Describe the contrast between these two images.
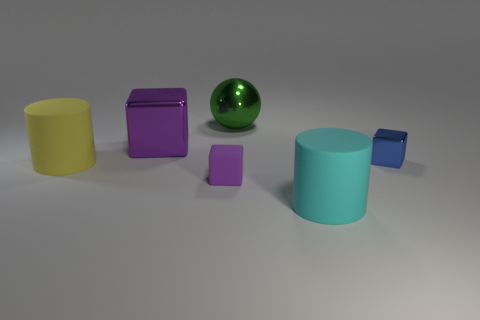
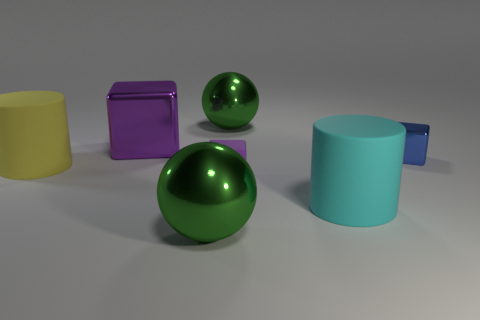
the large green metal ball in front of the tiny blue cube has been added
the large green metal sphere in front of the tiny blue cube has been added
the large green metal sphere in front of the tiny blue metal cube has appeared
the large green shiny sphere that is in front of the large cyan object has been newly placed